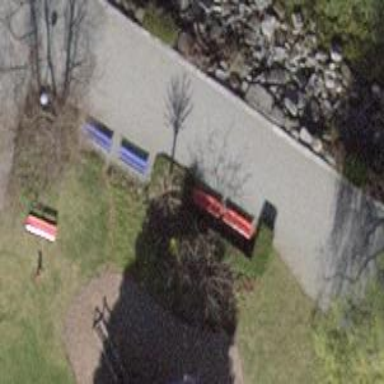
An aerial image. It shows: Bench for seating.